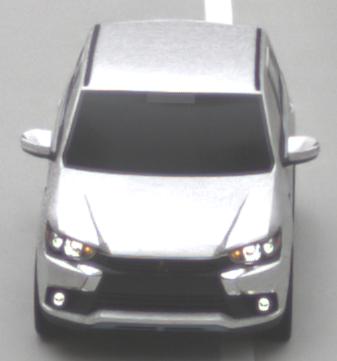
Make: Mitsubishi
Model: Outlander 2.0 Plug-In Hybrid
Detailed model: Outlander (III) Plug-In Hybrid
Model produced from: 2015/10
Model produced until: 2018/08
Doors: 5
Color: white
Road condition: dry road
Daytime: morning or afternoon
Contrast: low contrast